Chest X-ray:
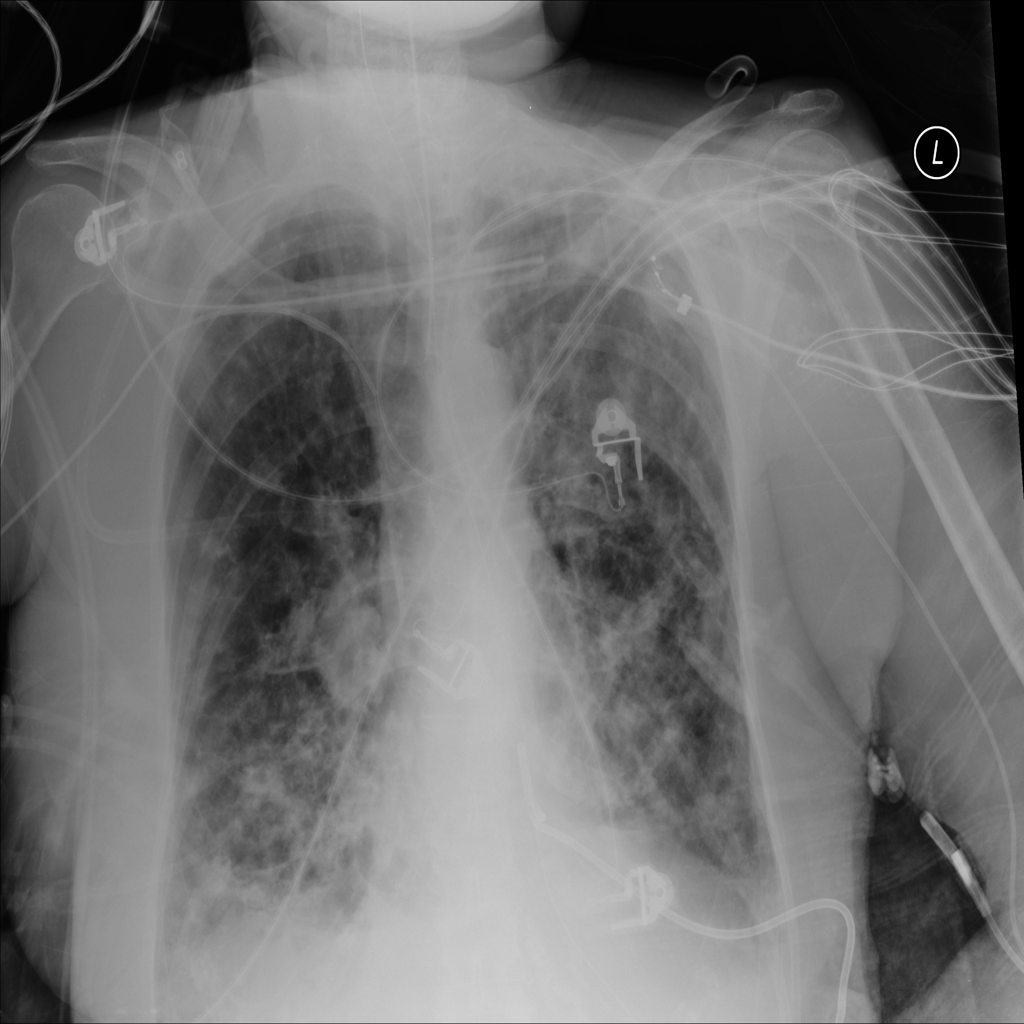
Findings: Consolidation, Effusion
No abnormal finding: no